Question: I need to be able to compare two different Images in the following way:
The images are displayed on top of each other so first there is only one image visible. When hovering with the mouse coursor over the image this defines the X-position of a vertical line which is splitting the image, displaying part of the first image left to the line and the rest of the second image right to the line.
This basically should be used as a quality comparison for two images with identical contents.
Here is a picture that hopefully makes my intentions clear:

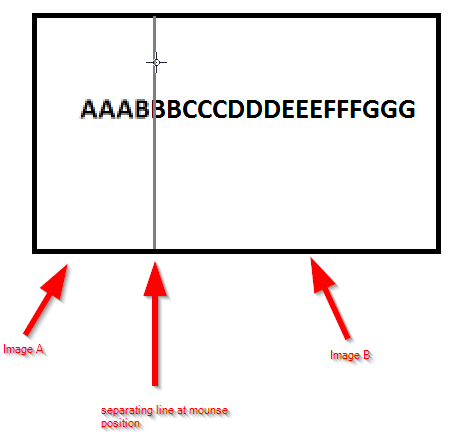
Answer: I was able to resolve this by using a SplitContainer and custom drawing. As described in the comment of Vasanthakumar's answer purely using a picturebox is not enough as you will not be able to align the right image at the same starting point than the left image (top left of the form).
What I did was the following:
- - 'this.splitContainer1.SplitterMoved += new System.Windows.Forms.SplitterEventHandler(this.splitContainer1_SplitterMoved);'
This effectively allows to generate the overlay I need.
Part of my implementation showing the drawing logic:
'''
Bitmap bmp = new Bitmap(gImg2.Width, gImg2.Height);
using (Graphics g = Graphics.FromImage(bmp))
{
g.DrawImage(gImg2, 0, 0, new Rectangle(e.SplitX, 0, gImg2.Width - e.SplitX, gImg2.Height), GraphicsUnit.Pixel);
}
pictureBox2.Image = bmp;
'''